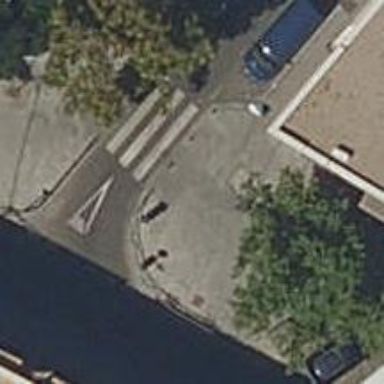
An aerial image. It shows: Uncontrolled crossing on the road.